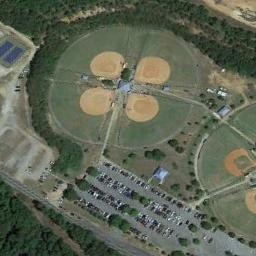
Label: baseball_diamond